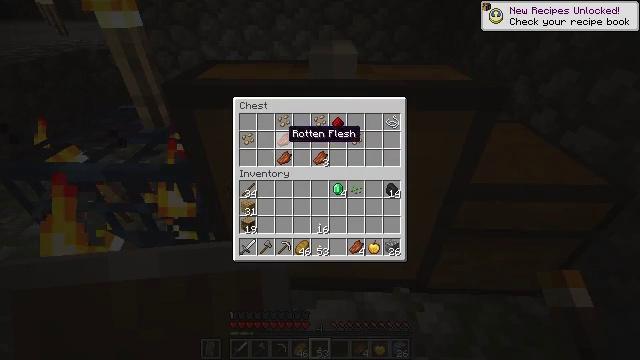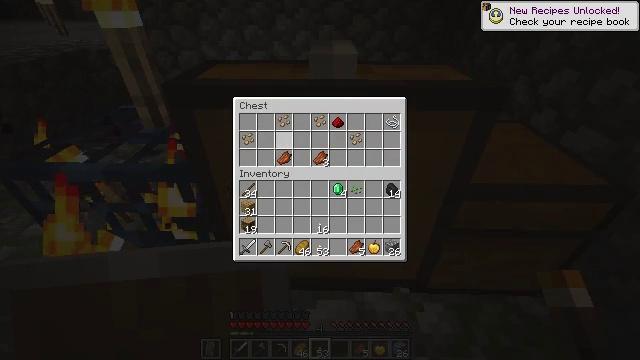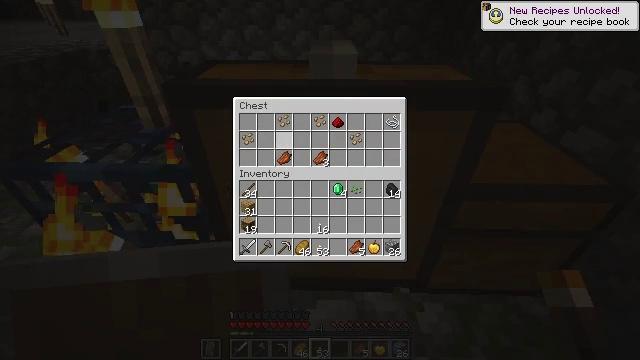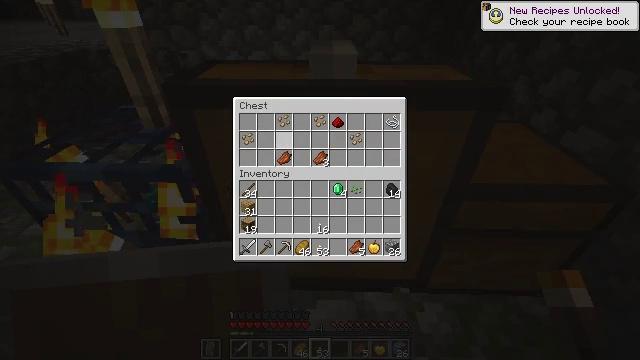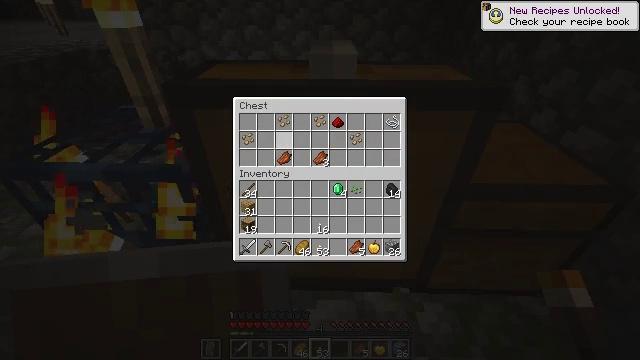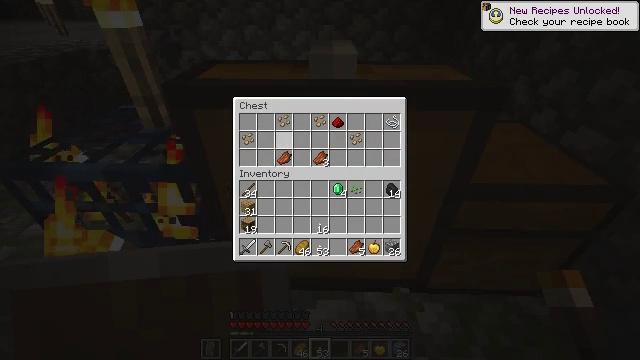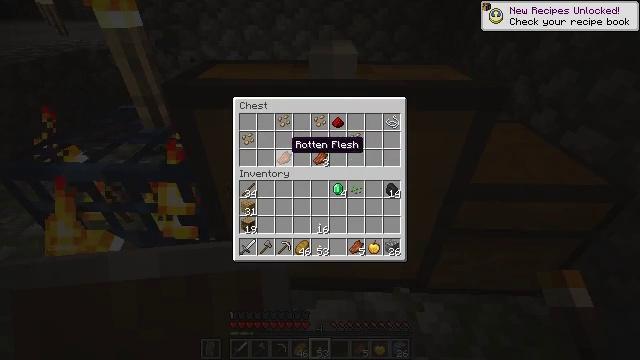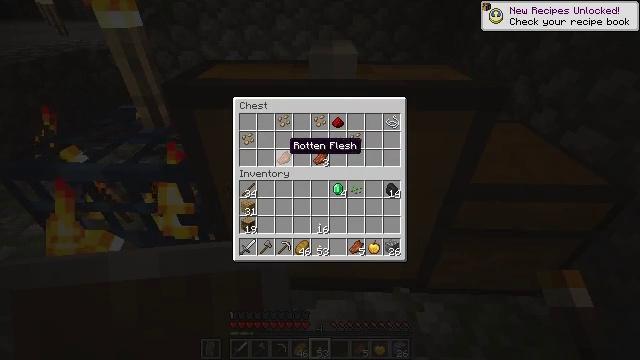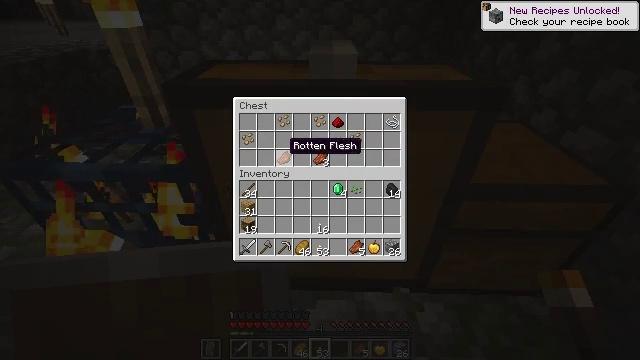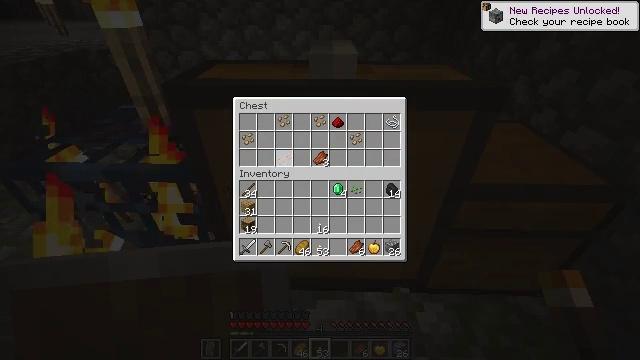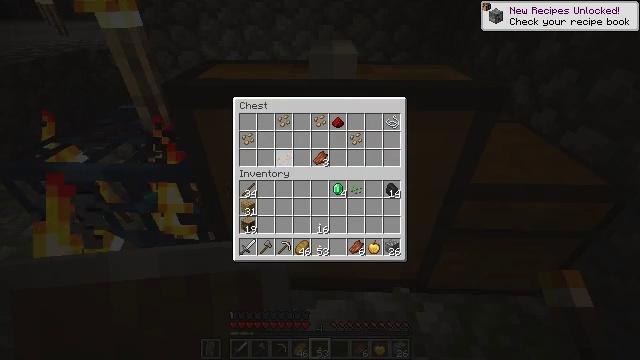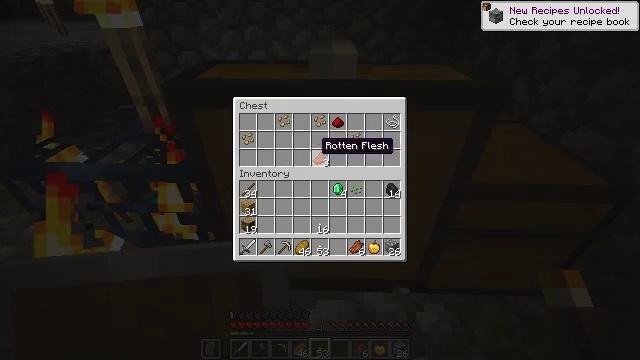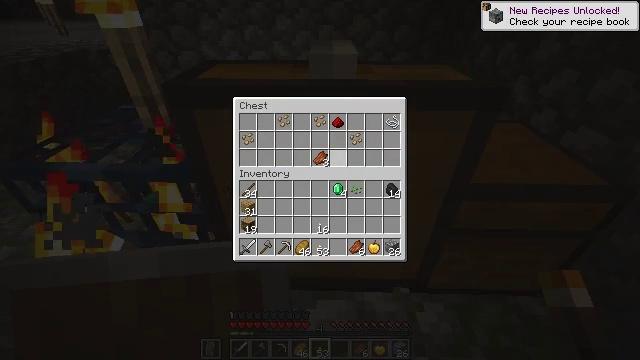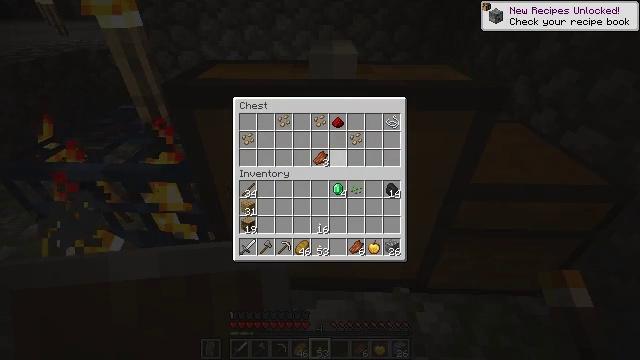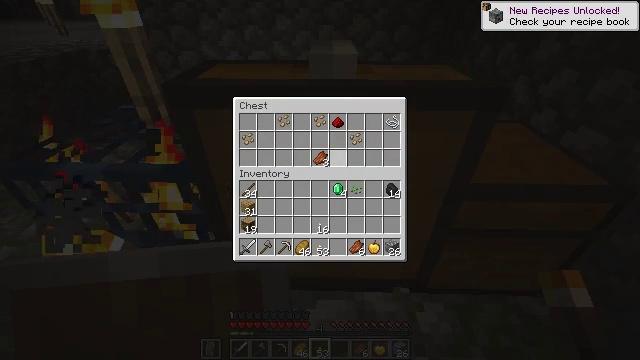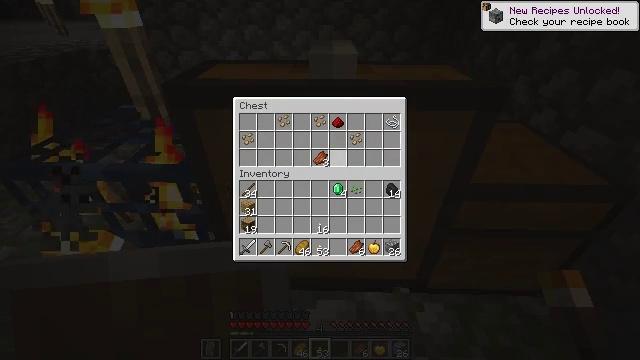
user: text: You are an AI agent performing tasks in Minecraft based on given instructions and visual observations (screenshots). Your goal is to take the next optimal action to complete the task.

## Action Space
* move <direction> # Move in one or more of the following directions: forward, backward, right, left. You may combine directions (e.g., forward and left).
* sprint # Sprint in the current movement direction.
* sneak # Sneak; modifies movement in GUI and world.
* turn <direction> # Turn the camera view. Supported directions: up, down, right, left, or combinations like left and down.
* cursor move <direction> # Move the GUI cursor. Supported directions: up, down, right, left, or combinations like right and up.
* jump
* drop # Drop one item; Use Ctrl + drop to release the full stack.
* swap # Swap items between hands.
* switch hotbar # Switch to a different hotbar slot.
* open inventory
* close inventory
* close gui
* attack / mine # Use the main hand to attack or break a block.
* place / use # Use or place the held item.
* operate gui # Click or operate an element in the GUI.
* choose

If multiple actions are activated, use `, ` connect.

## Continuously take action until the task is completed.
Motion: motion action
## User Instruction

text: Attack the chest to pick it up.
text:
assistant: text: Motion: sneak, operate gui
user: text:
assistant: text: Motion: sneak, operate gui
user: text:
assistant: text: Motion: sneak, operate gui
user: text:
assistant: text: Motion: sneak, operate gui
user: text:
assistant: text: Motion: sneak, operate gui
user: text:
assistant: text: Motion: sneak, cursor move down, operate gui
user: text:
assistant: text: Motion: sneak, operate gui
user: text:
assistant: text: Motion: sneak
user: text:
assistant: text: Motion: sneak, operate gui
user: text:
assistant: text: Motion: sneak, operate gui
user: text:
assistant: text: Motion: sneak, cursor move right
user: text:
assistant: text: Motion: sneak, cursor move right
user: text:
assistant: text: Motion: sneak
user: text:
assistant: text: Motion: sneak, operate gui
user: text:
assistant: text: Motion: sneak, operate gui
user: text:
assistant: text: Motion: sneak
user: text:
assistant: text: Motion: sneak, cursor move left
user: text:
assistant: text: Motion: sneak
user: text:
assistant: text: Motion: sneak, operate gui
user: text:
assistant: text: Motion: sneak, operate gui
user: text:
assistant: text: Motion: sneak, cursor move up
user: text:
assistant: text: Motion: sneak, cursor move right and up
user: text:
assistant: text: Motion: sneak
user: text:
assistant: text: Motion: sneak, operate gui
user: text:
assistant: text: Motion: sneak, operate gui
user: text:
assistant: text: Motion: sneak
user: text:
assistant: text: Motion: sneak
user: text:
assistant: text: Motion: sneak, cursor move right and down
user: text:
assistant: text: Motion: sneak, cursor move right
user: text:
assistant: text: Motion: sneak, cursor move right